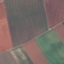
Land use / land cover class: AnnualCrop